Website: bh-photo
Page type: customer-info-address
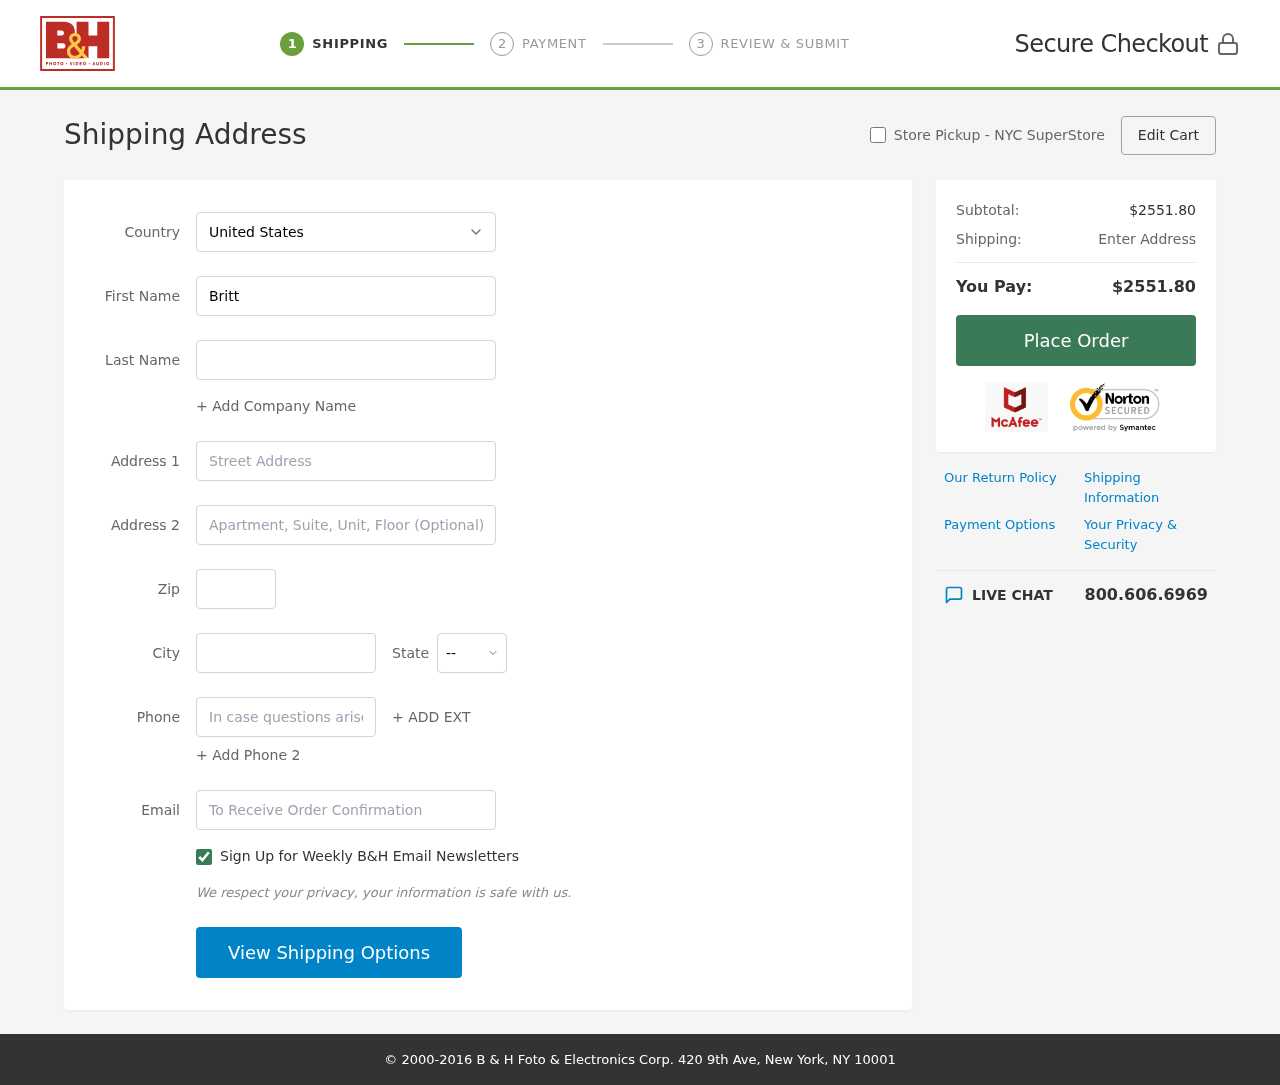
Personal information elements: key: PII_CITY
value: Fisherbury
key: PII_COUNTRY
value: United States
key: PII_EMAIL
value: brittany.stafford@hotmail.com
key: PII_FIRSTNAME
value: Brittany
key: PII_LASTNAME
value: Stafford
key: PII_PHONE
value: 3807833427
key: PII_POSTCODE
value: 06012
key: PII_STATE_ABBR
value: WI
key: PII_STREET
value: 642 Chaney Drive Suite 826
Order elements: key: ORDER_SUBTOTAL
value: $2551.80
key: ORDER_TOTAL
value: $2551.80